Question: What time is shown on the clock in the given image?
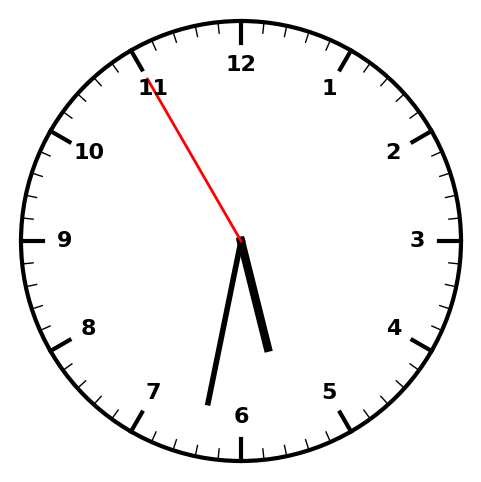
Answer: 05:31:55